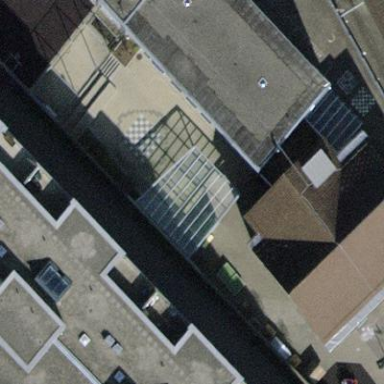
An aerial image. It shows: View of roof of building.